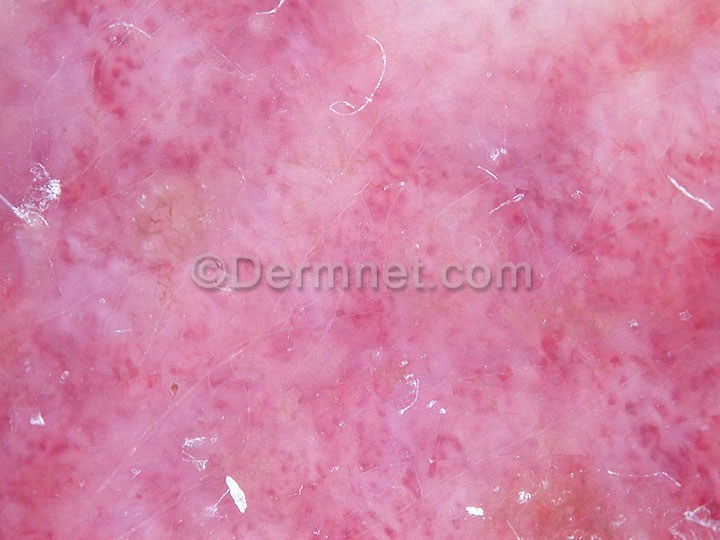
Disease: Vascular Tumors